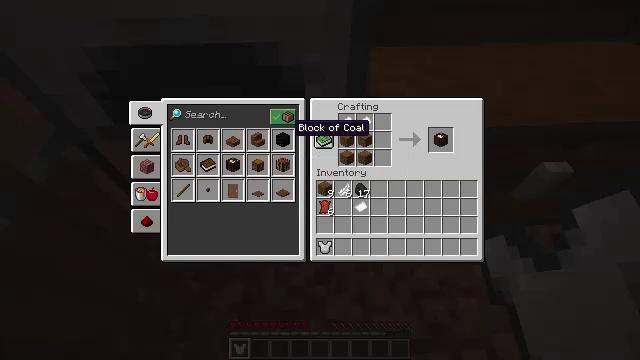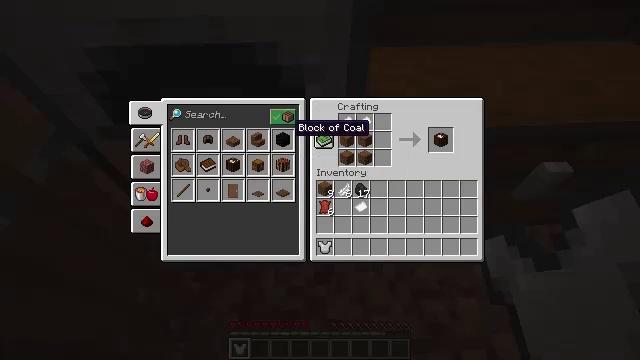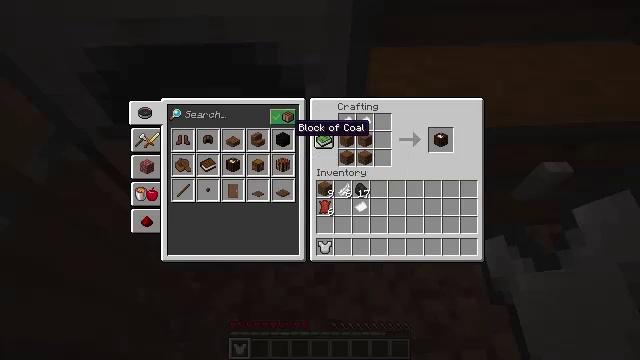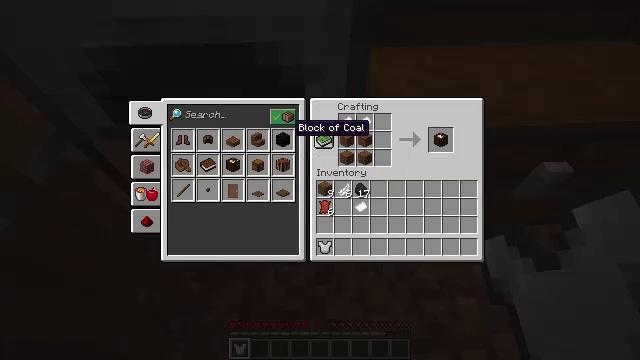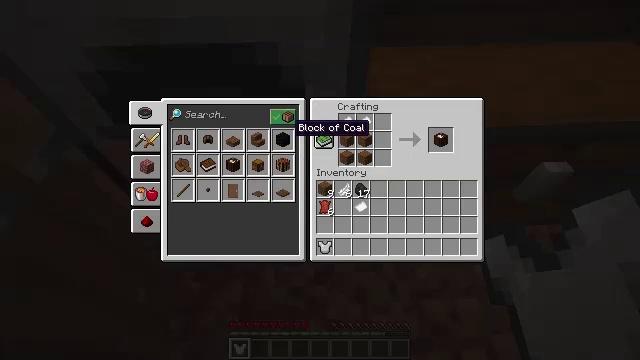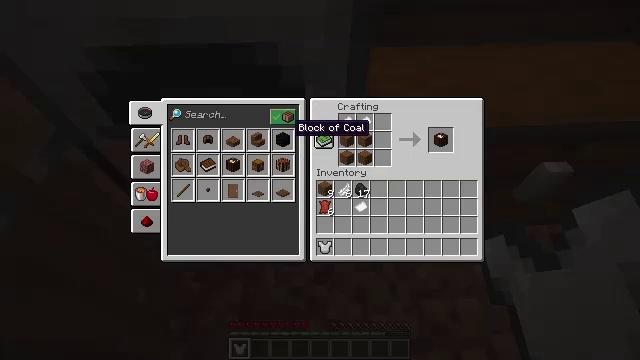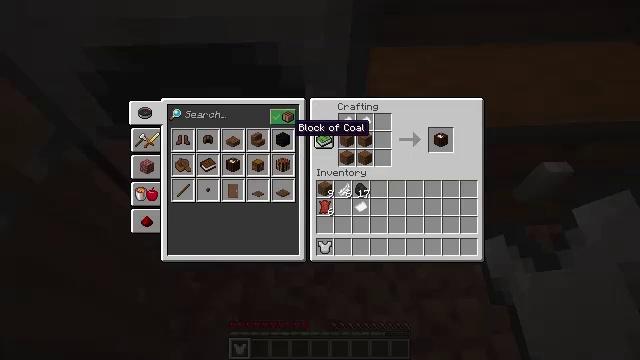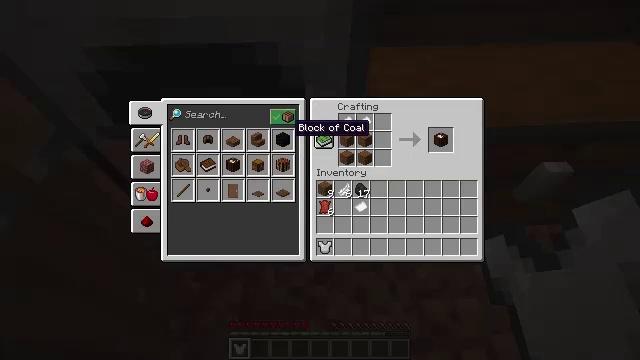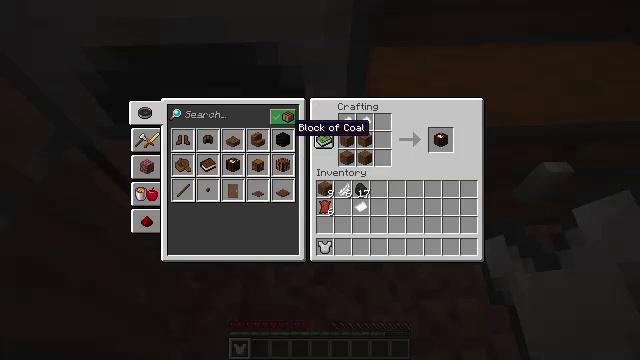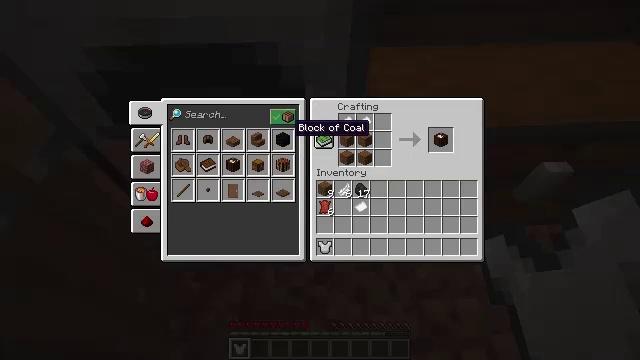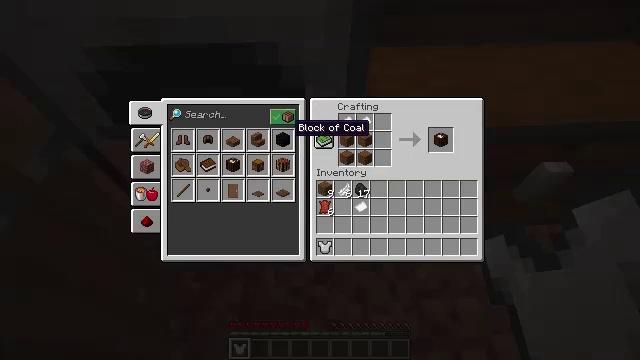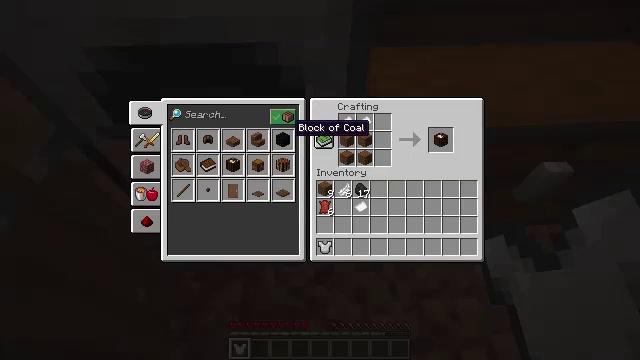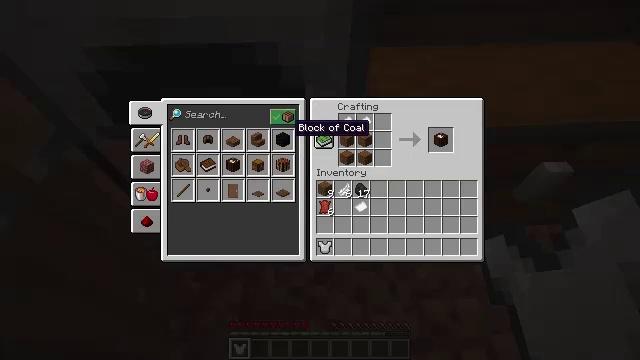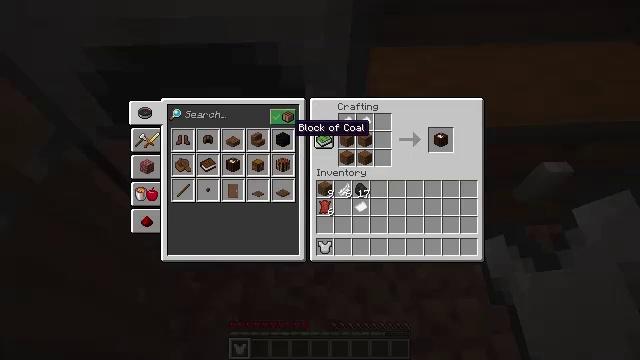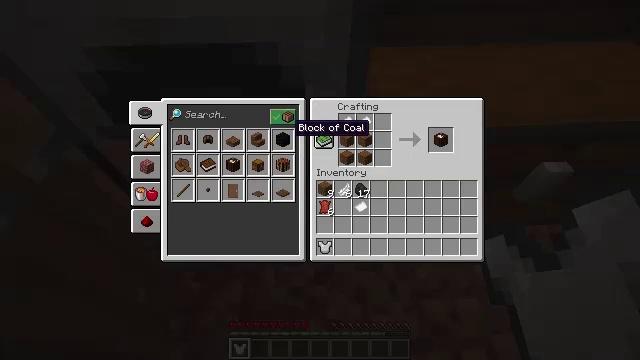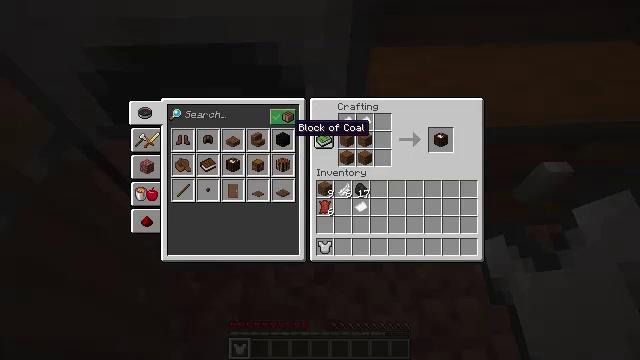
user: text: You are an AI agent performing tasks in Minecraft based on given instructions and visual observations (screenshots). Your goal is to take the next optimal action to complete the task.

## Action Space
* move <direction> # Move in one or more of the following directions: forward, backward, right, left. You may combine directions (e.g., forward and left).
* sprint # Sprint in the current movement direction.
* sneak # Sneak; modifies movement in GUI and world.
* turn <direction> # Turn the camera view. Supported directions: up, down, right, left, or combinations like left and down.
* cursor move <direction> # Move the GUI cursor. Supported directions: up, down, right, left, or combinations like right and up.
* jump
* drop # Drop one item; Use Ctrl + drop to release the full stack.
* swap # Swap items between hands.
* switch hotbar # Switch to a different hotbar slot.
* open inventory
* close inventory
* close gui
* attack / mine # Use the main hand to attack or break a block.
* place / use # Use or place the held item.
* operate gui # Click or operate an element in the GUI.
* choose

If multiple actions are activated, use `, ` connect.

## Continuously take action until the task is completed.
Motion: motion action
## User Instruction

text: Use leather to craft a leather helmet in the crafting table.
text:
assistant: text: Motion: no_op
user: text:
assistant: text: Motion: no_op
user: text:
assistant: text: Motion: no_op
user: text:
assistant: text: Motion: no_op
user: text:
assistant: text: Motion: no_op
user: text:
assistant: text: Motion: no_op
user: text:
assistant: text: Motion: no_op
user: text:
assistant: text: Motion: no_op
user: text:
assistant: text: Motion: no_op
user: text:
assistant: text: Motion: no_op
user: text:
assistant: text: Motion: no_op
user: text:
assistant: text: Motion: no_op
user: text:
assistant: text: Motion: no_op
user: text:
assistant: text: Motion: no_op
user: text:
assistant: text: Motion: no_op
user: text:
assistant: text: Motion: no_op
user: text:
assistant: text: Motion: no_op
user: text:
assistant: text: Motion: no_op
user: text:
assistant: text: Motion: no_op
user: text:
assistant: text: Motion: no_op
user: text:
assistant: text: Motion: no_op
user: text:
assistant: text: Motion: no_op
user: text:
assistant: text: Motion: no_op
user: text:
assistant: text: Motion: no_op
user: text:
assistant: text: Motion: no_op
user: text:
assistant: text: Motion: no_op
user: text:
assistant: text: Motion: no_op
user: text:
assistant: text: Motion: no_op
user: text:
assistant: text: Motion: no_op
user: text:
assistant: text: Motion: no_op